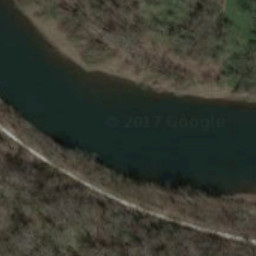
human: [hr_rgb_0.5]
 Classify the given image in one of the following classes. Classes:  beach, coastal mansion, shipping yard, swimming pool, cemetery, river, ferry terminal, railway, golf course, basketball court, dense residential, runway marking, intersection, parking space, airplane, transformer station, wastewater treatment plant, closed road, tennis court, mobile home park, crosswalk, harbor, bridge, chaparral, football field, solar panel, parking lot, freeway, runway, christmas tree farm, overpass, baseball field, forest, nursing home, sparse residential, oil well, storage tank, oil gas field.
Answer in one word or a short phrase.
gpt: river